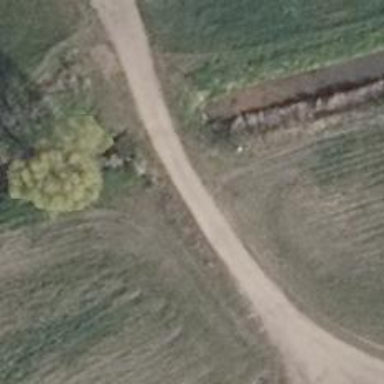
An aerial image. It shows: Track road with grade3 tracktype. The road has bridge.